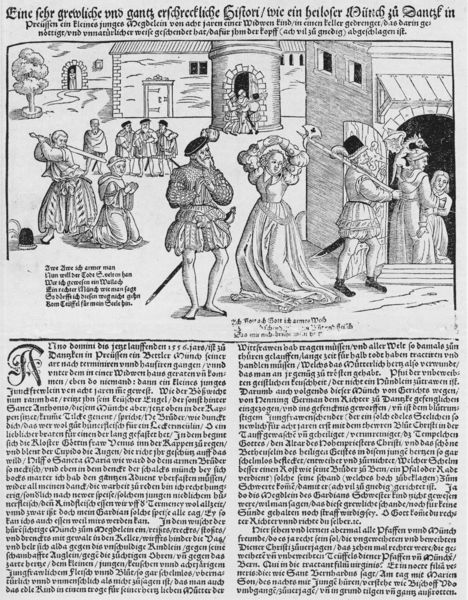
Titel: Eine sehr grewliche vnd gantz erschreckliche Histori
Standort: Zürich.
Institution: Wickiana
Schlagwörter: baum, dunkel, feder, gruppe, kampf, kopf, mann, weiß, frauen, landschaft, menschen, mädchen, fenster, frau, grau, hell, hut, kleid, kleider, männer, schwarz, szene, tür, zeichnung, gebäude, haus, schloss, rock, tanz, hose, mütze, architektur, arme, enthauptung, geschichte, henker, hinrichtung, köpfen, mensch, rahmen, stehen, stein, tot, bild, wache, erde, natur, personen, blatt, turm, holzschnitt, schrift, papier, bogen, man, zwei, zuschauer, laufen, grafik, graphik, spalten, hof, platz, figuren, angst, treppe, lanze, soldaten, stufen, tor, strümpfe, eingang, keller, erschrecken, buch, burg, münchen, festung, druck, schwarz weiß, radierung, stich, titel, barrett, seite, illustration, schwert, text, waffen, zeitung, bericht, knien, soldat, waffe, initiale, überschrift, degen, herrscher, beten, gebet, ritter, buchseite, tracht, portal, stadttor, gefängnis, kerker, pforte, gotisch, axt, flehen, mittelalter, märchen, wams, knieen, mönch, hellebarde, strumpfhosen, töten, zeilen, kupferstich, erschlagen, texte, hofstaat, hexen, johannes der täufer, stiegen, trum, schrecklich, spalte, anfangsbuchstabe, hinrichten, majuskel, mitteilung, beinkleid, gnade, versalie, lerreich, tötenn, abführung, helebarde, verlies, syterlin, danzig, hiftori, histori, eine sehr große